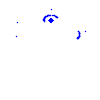
Particle: pion